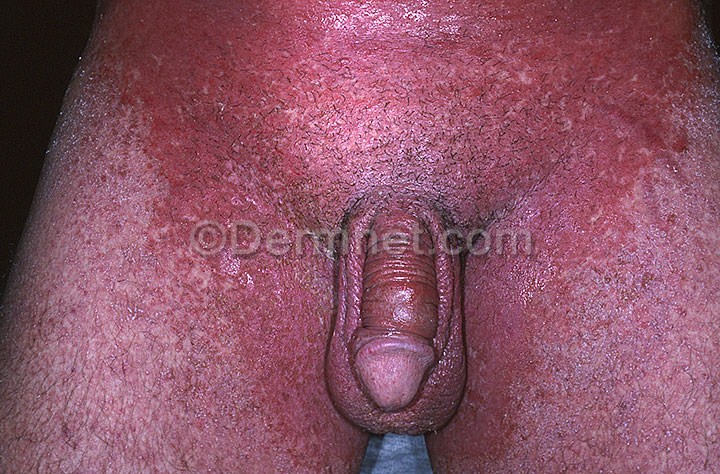
Disease: Eczema Photos